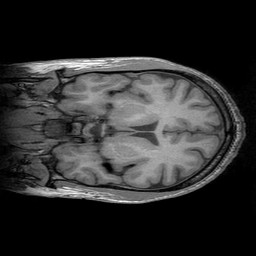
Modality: T1w
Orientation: coronal
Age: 31
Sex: male
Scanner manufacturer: ge
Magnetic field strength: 3 T
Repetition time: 0.0073 s
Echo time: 0.003 s